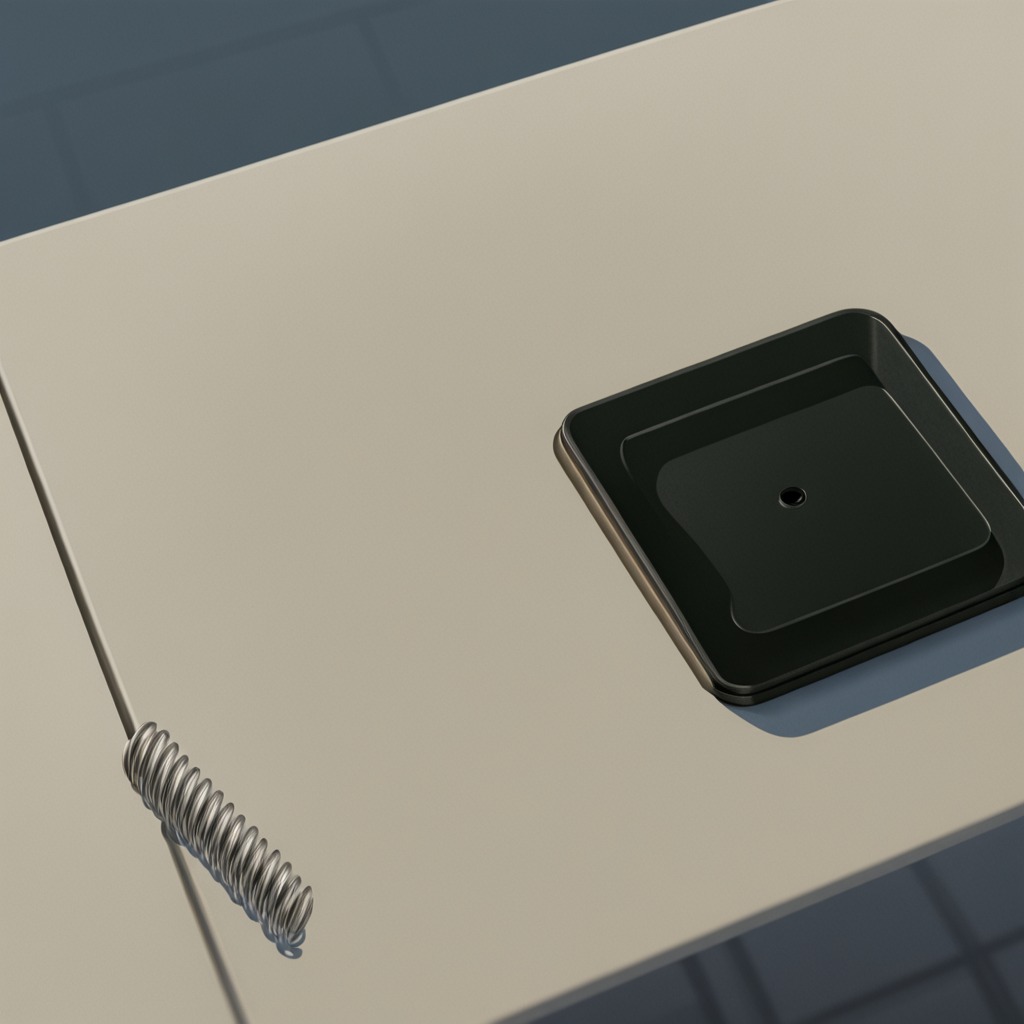
A coiled metal spring is lying on the table.